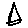
Label: triangle